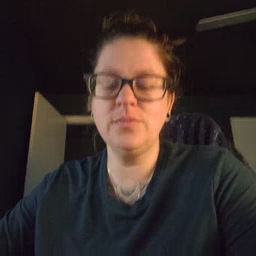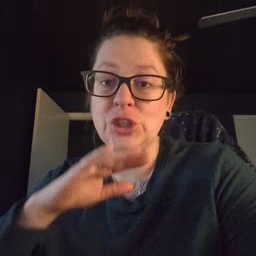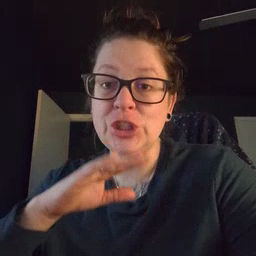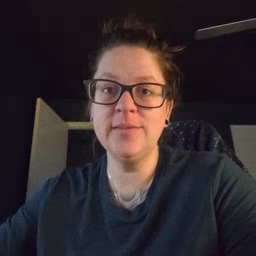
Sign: dirty